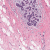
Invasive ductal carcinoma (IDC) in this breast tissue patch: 0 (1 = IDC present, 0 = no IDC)